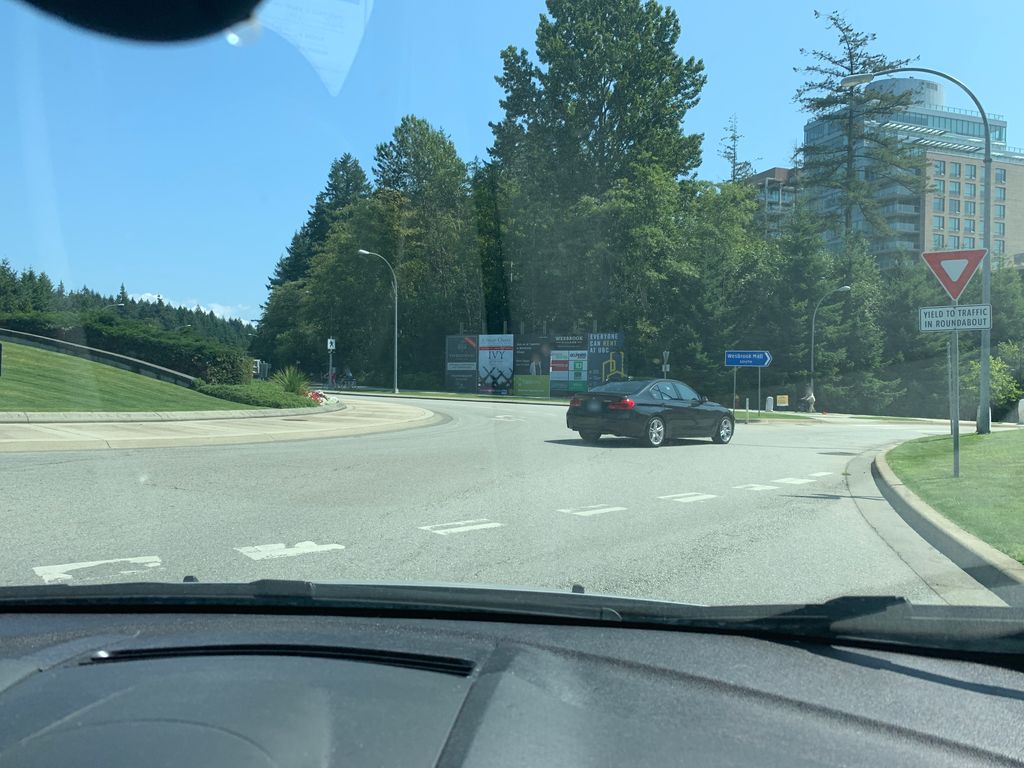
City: vancouver